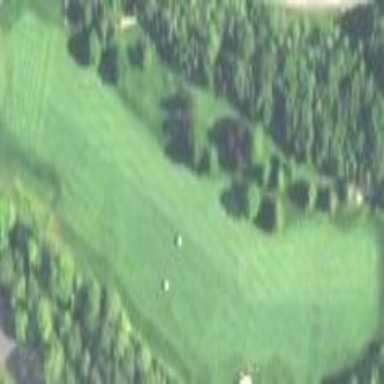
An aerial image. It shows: Grassy area designated as golf fairway.